Field crop: maize
Growth stage: 2
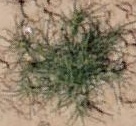
Species: salsola